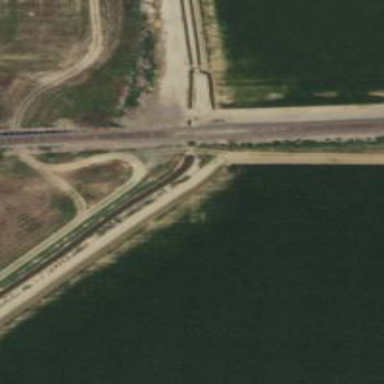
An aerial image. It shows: Railway track.